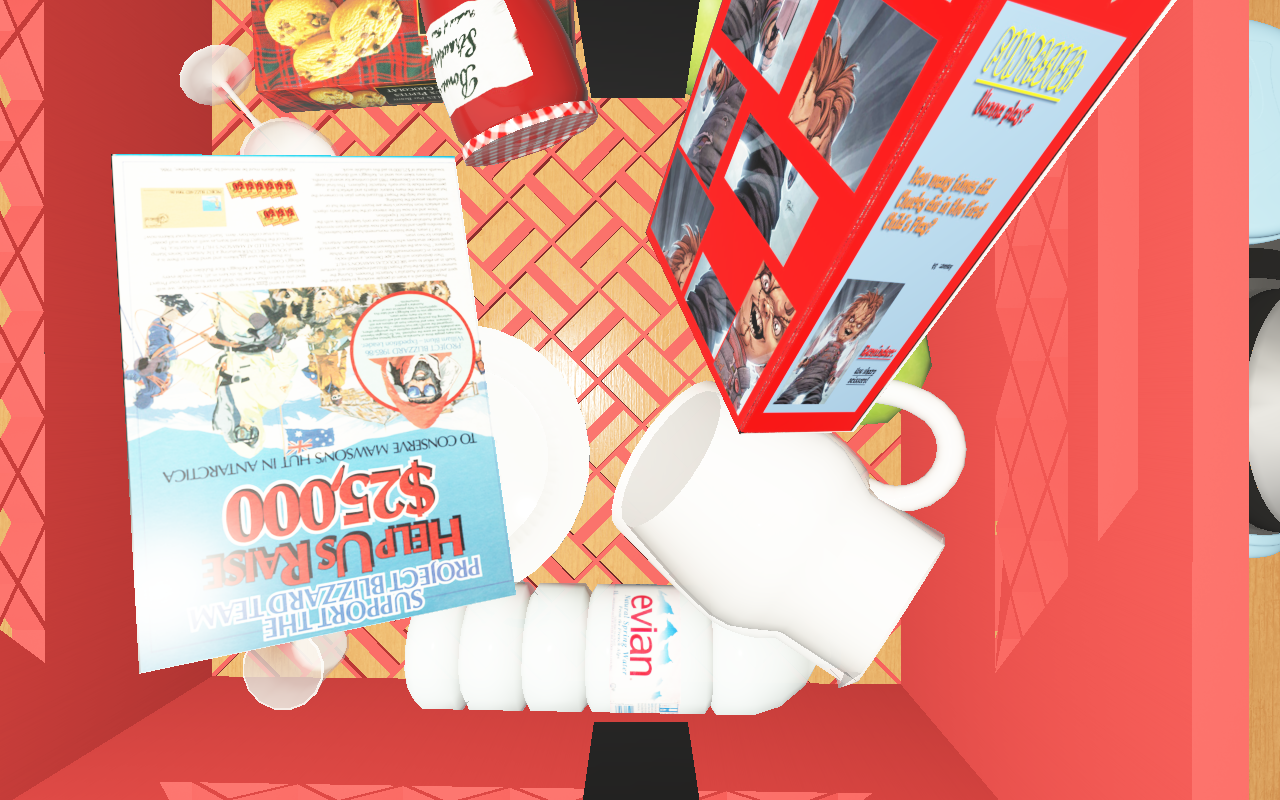
Objects in the scene:
carafe
apple
glass
jam jar
cereal box
cereal box